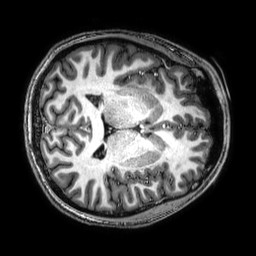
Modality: T1w
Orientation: axial
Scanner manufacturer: philips
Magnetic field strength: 3 T
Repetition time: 0.008 s
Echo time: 0.003523 s